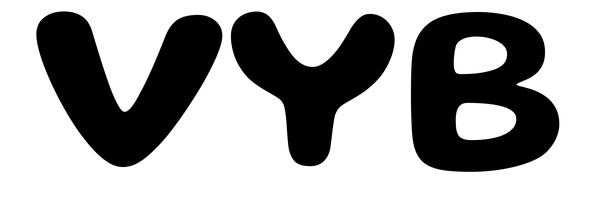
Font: Gluten_SemiBold